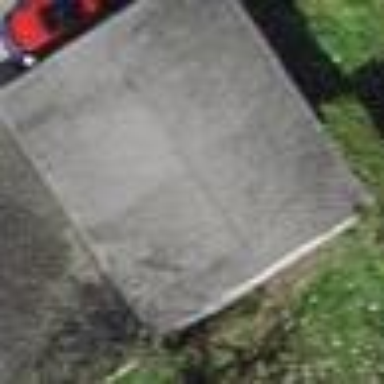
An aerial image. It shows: Garage building.